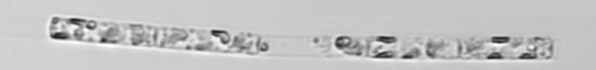
Label: Leptocylindrus